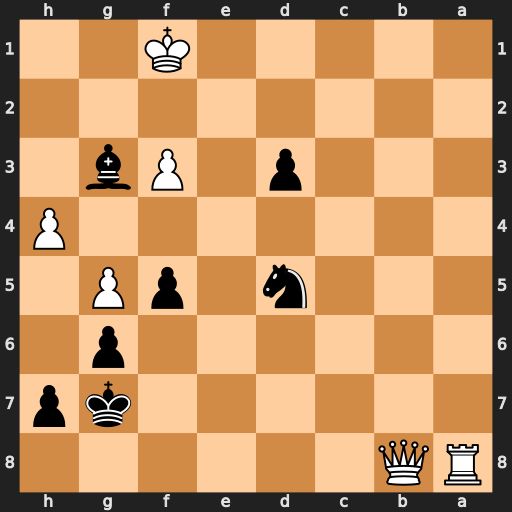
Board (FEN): RQ6/6kp/6p1/3n1pP1/7P/3p1Pb1/8/5K2
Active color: b
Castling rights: -
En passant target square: -
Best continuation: Ne3+ Kg1 Bxb8 Rxb8 d2